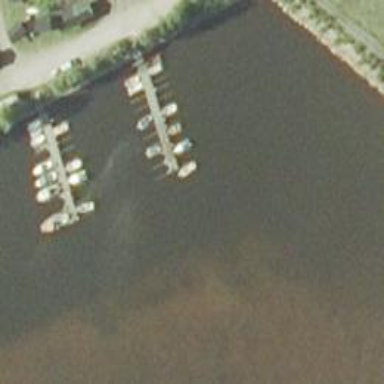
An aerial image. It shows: Man-made pier.